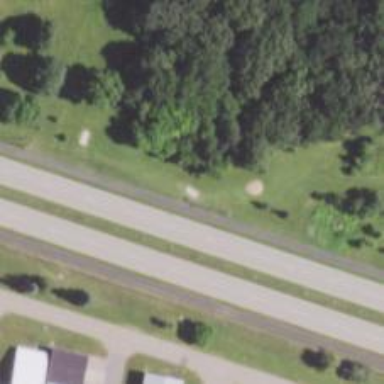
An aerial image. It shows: The beginning point of disc golf course.